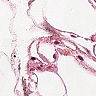
Metastatic tissue present: no